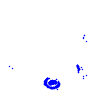
Particle: electron